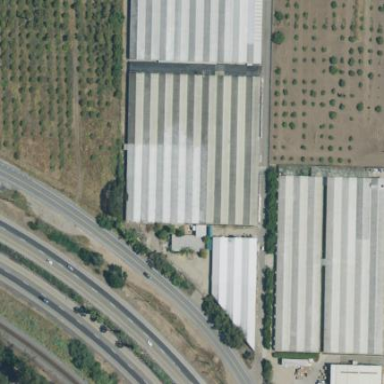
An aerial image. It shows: Greenhouse.